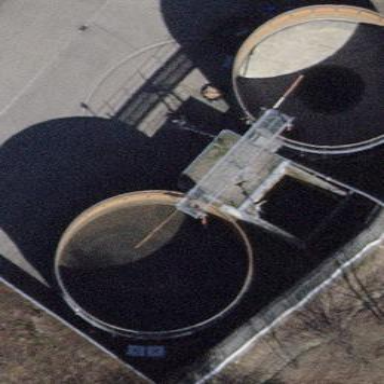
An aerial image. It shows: Reservoir used for sewage.